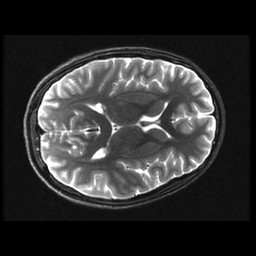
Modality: T2w
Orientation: axial
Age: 15
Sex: female
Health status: ill
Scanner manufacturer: ge
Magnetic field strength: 3 T
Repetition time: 7.5 s
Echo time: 0.1007 s